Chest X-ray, AP view. Patient: 46 years old, sex M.
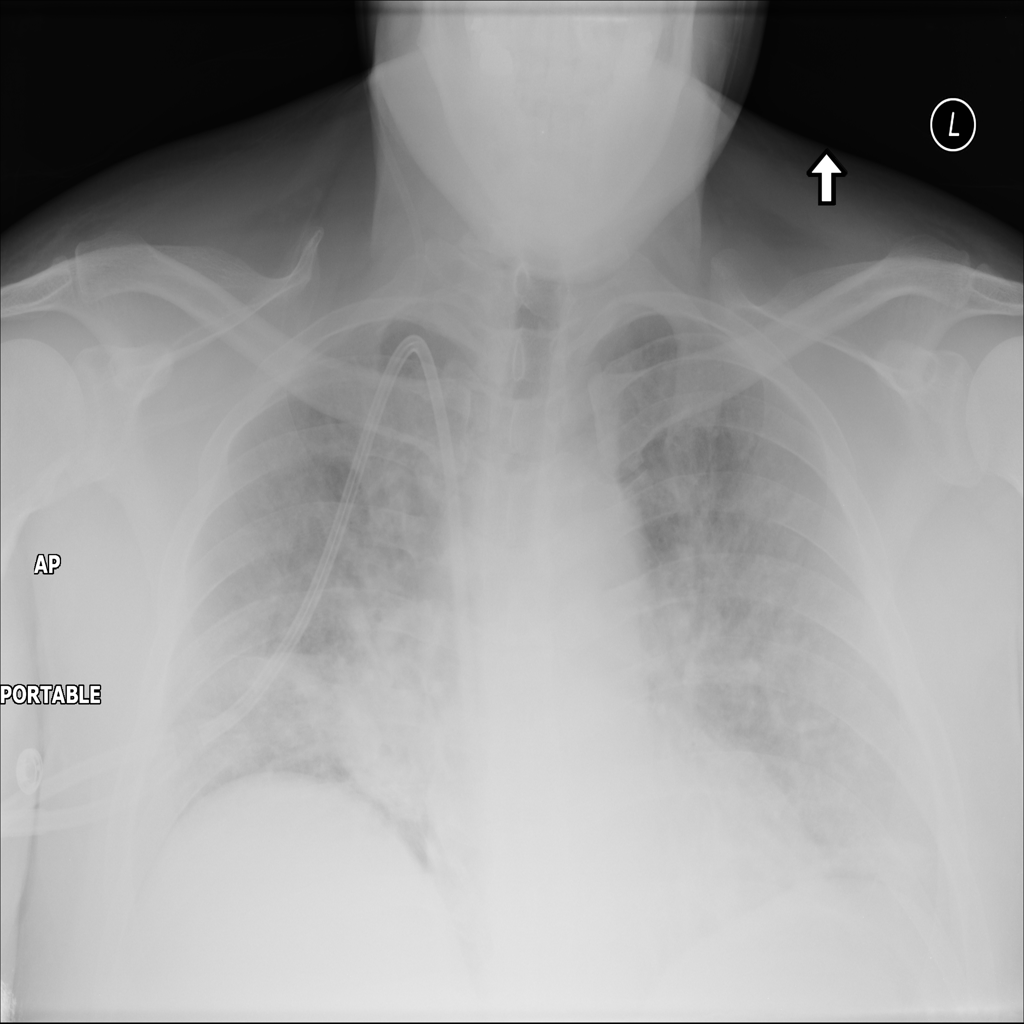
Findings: Atelectasis, Infiltration